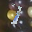
Label: 1